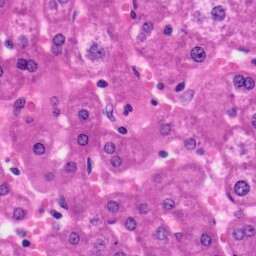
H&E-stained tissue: Liver